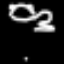
Label: frog